Question: I need to find whether a OrganisationUnit has node Users.
Below is a sample of ActiveDirectory.

For example is having sub node
Then i want to copy the Object Name of OU=Users which is something like this -
I want all which has subnodes
I tried to achieve with , i am able to read entire data in AD but i want only OU with subnode .
Hope I am clear.
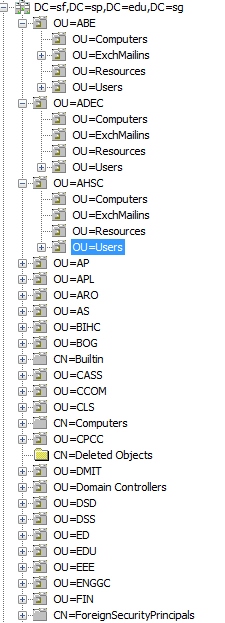
Answer: This method does not care what the objectclass is and will work for verifying users, OUs, groups etc. It's just verifying the dn is legit.
'''
public static bool Exists(string dn)
{
var domain = "sf.sp.edu.sg";
var ldapSearchFilter = "(objectClass=*)";
SearchResponse response = null;
using (var connection = new LdapConnection(domain))
{
try
{
var request = new SearchRequest();
request.Filter = ldapSearchFilter;
//dn = OU=Users,OU=AHSC,DC=sf,DC=sp,DC=edu,DC=sg for this example
request.DistinguishedName = dn;
request.Scope = SearchScope.Base;
response = (SearchResponse)connection.SendRequest(request);
}
catch (Exception ex)
{
//handle errors here
}
}
return (response.Entries.Count > 0);
}
'''
Realized after posting that you want all the OUs with Users. Not sure if you want all the objects or just the names, but here is how you can get all of the dns for those OUs
'''
var ds = new DirectorySearcher();
ds.Filter = "(&(objectClass=organizationalUnit)(ou=Users))";
ds.PropertiesToLoad.Add("distinguishedName");
ds.SearchScope = System.DirectoryServices.SearchScope.Subtree;
ds.FindAll();
var dnList = new List<string>();
foreach (SearchResult ou in ous)
{
dnList.Add(ou.Properties["distinguishedName"][0].ToString());
}
'''